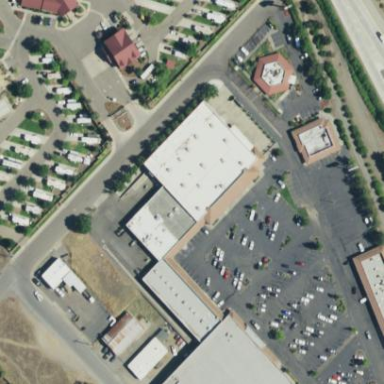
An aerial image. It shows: Fitness center building.